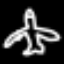
Label: airplane